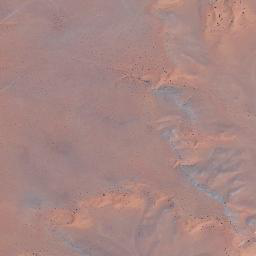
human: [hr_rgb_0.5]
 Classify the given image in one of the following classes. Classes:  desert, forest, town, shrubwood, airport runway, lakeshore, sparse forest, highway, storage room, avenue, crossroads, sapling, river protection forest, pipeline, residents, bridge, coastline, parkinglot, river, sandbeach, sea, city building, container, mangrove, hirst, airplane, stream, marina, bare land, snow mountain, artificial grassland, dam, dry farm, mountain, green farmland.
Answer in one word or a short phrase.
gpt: desert